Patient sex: M
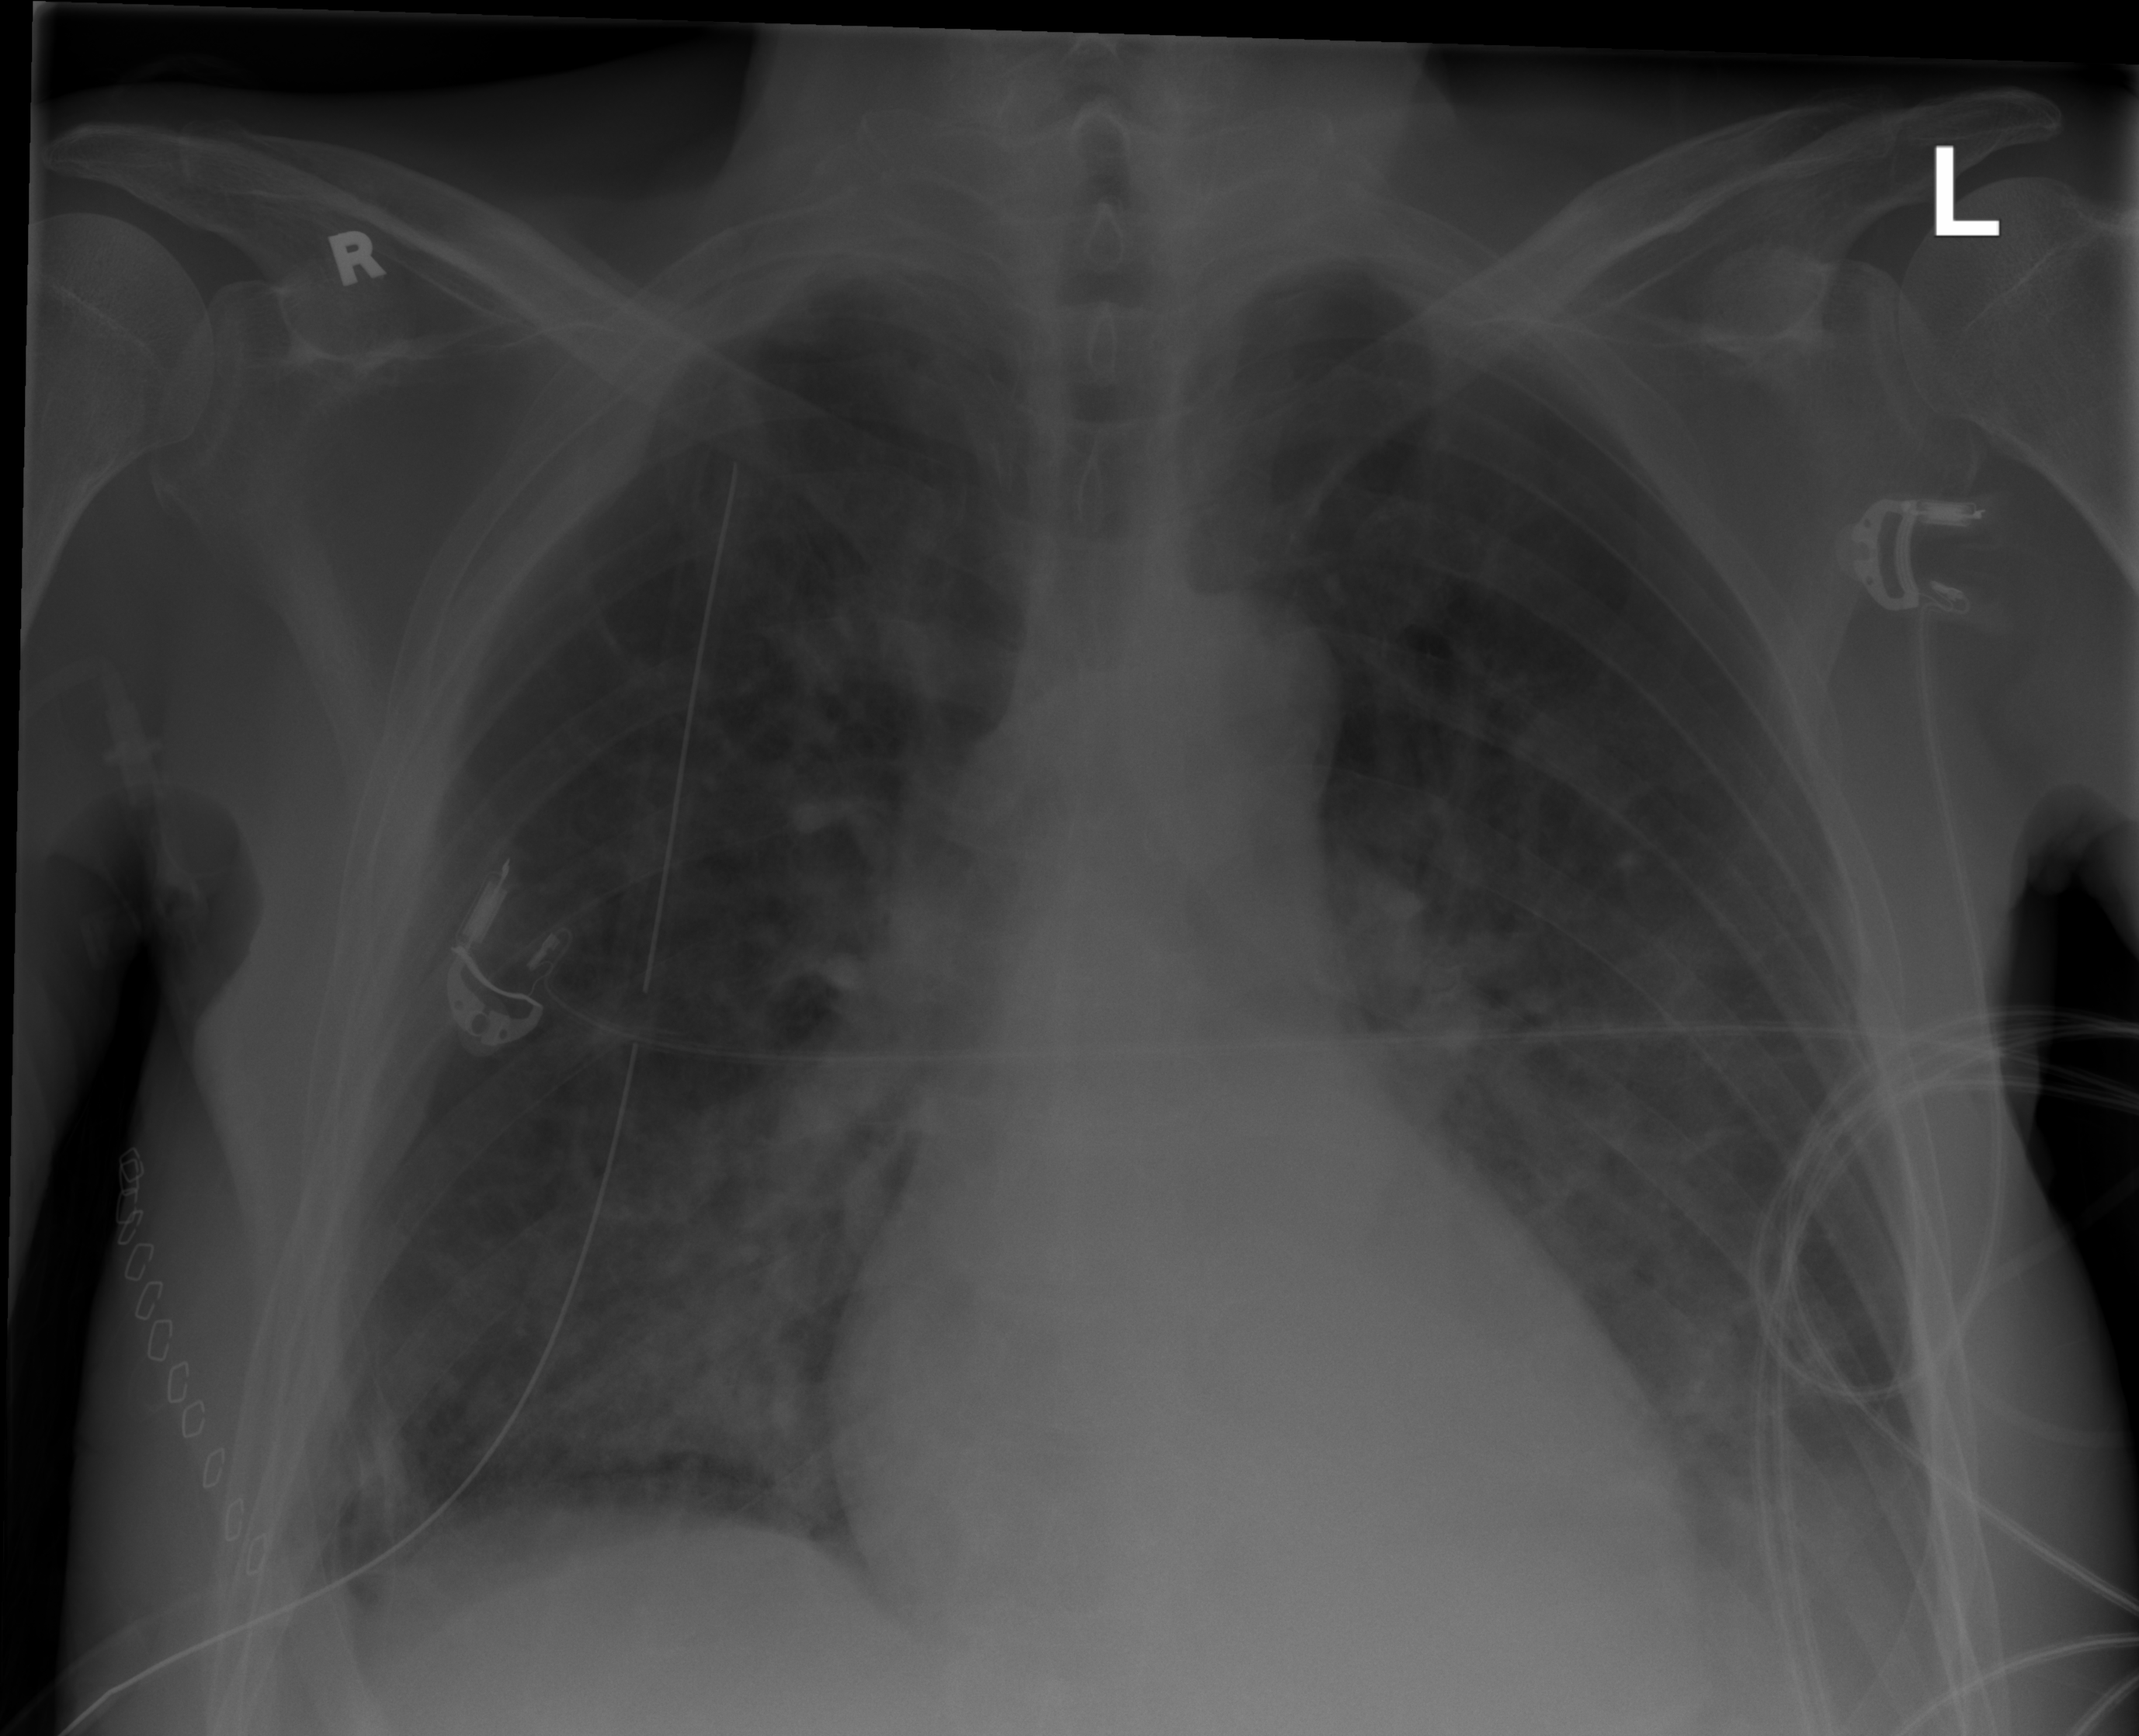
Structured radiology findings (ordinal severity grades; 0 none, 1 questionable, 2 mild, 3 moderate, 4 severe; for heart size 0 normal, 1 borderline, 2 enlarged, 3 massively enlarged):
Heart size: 0
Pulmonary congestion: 2
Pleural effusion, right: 2
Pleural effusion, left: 2
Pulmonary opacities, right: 3
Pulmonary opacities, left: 0
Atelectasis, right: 2
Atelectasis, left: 2